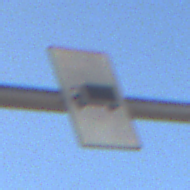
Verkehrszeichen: KFZZulaessigeGesamtmasse3Komma5TOhnePfeilsymbol
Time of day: MorningAfternoon
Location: Outdoor (Suburban)
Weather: PartlyCloudy
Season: NotSpecified
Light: Natural